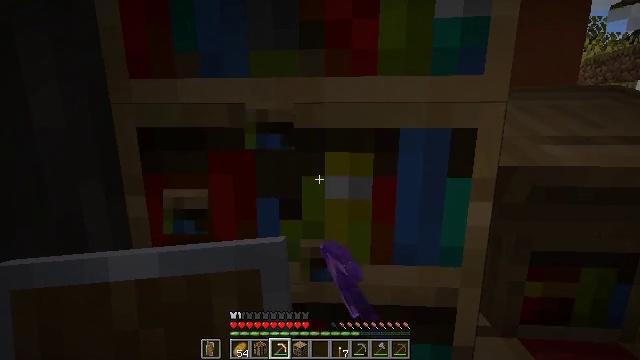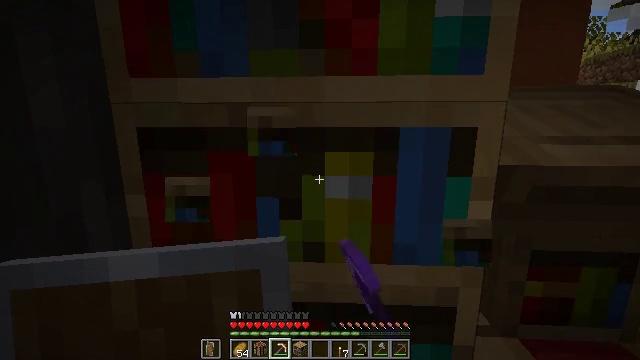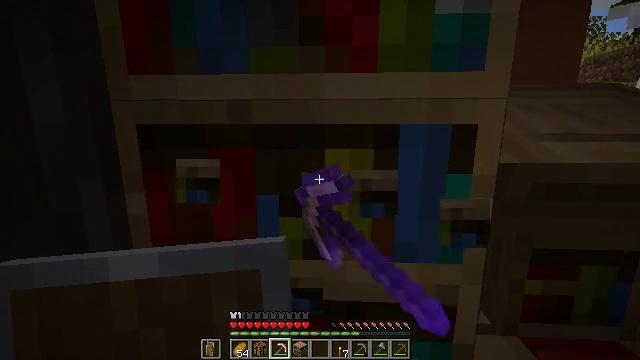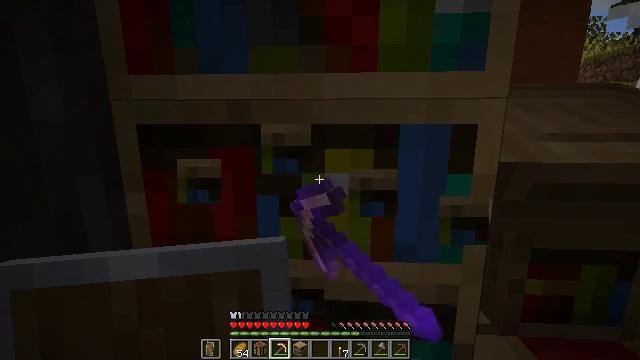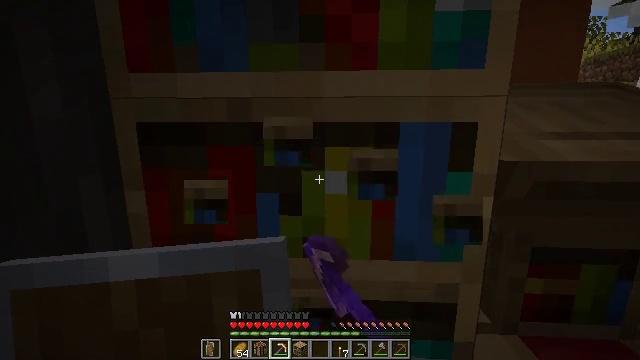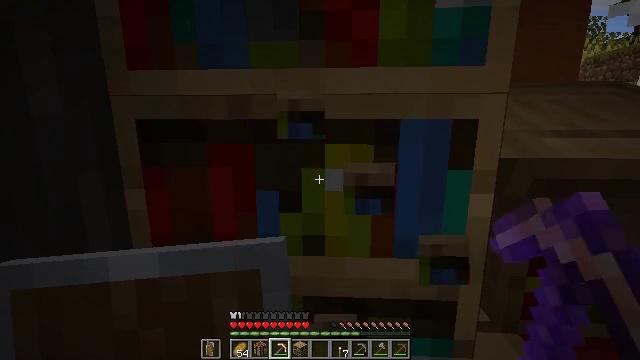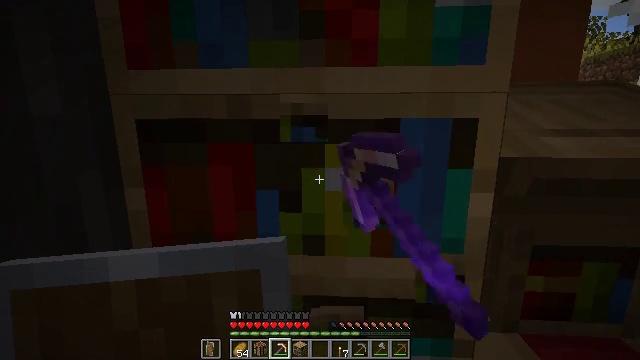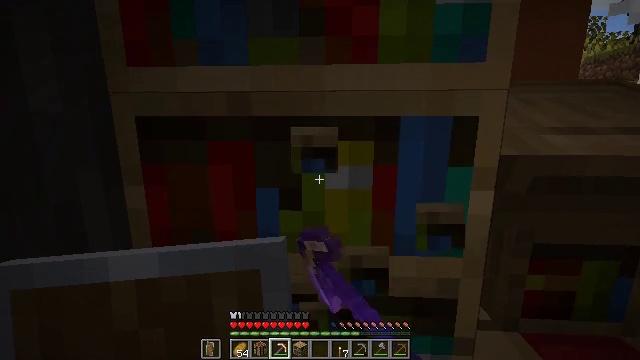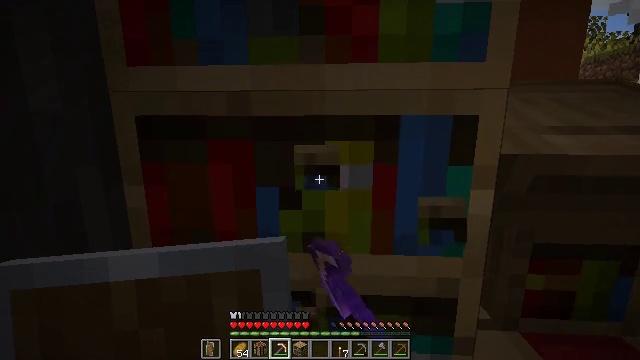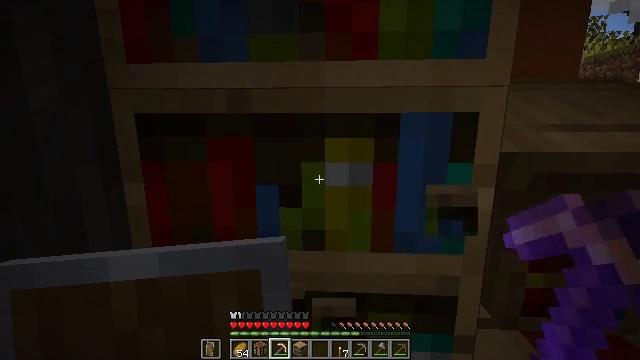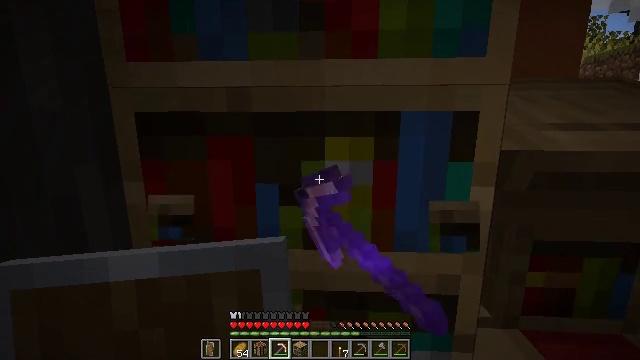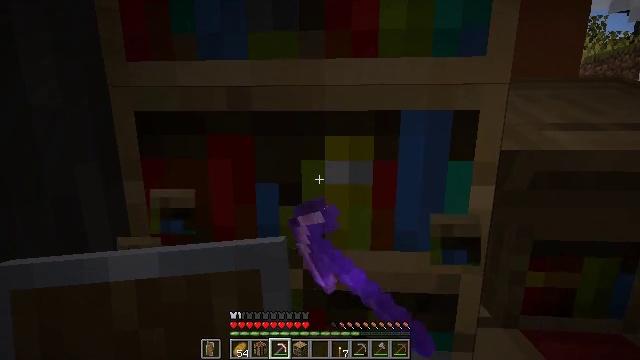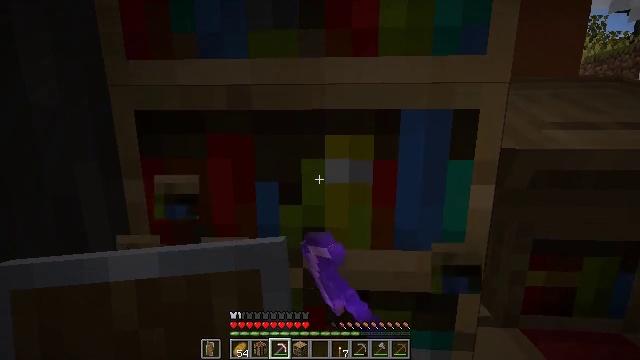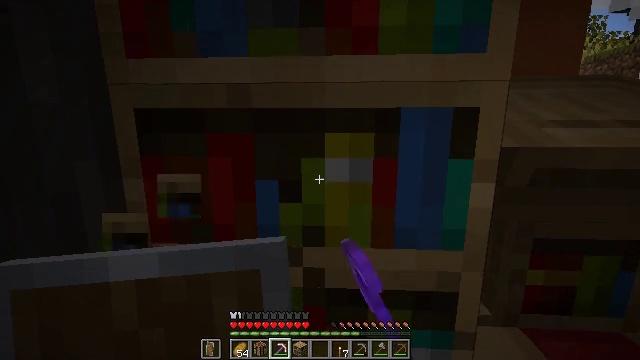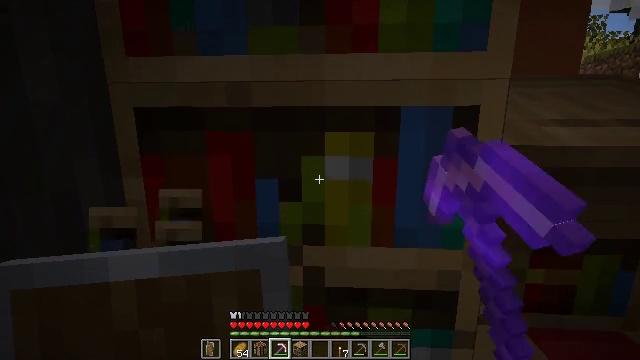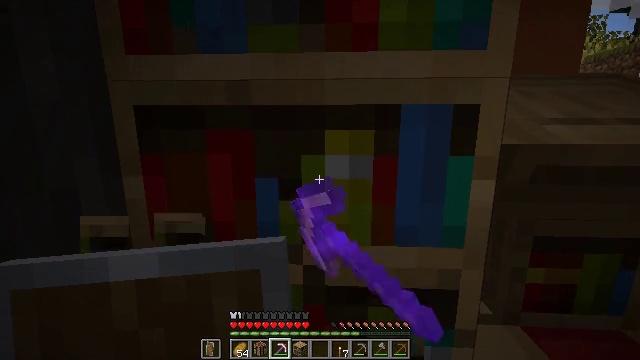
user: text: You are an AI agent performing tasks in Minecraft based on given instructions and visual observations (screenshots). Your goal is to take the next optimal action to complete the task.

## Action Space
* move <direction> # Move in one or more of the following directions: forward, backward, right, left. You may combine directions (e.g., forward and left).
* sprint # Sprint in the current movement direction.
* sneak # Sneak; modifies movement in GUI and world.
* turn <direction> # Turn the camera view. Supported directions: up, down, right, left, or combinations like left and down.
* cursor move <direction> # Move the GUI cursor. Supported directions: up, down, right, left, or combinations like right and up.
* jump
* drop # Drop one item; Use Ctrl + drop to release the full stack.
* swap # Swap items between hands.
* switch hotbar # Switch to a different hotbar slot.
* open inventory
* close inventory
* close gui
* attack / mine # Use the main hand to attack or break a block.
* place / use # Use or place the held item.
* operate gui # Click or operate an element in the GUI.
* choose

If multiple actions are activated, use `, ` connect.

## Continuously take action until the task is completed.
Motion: motion action
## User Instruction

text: Mine the bookshelf to gather resources.
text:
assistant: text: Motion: attack / mine
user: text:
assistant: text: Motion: attack / mine
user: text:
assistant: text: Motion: attack / mine
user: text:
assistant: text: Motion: attack / mine
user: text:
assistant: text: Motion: attack / mine
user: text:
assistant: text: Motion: attack / mine
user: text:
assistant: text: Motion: attack / mine
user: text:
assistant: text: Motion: attack / mine
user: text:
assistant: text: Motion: attack / mine
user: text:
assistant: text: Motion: attack / mine
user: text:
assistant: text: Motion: attack / mine
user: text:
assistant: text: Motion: attack / mine
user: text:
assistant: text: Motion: attack / mine
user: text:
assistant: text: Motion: attack / mine
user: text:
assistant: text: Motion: attack / mine
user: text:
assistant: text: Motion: attack / mine
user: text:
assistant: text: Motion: attack / mine
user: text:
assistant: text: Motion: attack / mine
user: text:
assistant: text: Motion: attack / mine
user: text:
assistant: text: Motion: attack / mine
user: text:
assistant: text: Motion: attack / mine
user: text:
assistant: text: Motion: attack / mine
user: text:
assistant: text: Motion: attack / mine
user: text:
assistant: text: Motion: attack / mine, jump
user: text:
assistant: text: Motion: attack / mine, jump
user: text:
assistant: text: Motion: attack / mine, jump
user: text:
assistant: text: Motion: attack / mine, jump
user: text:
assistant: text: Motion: attack / mine, jump
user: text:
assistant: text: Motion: attack / mine
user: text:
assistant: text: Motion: turn down, attack / mine